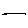
Label: line